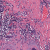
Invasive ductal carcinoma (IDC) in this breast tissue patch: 0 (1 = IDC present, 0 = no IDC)